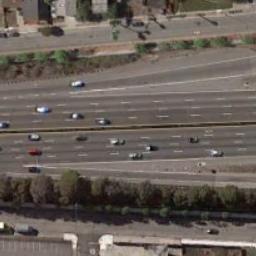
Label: freeway